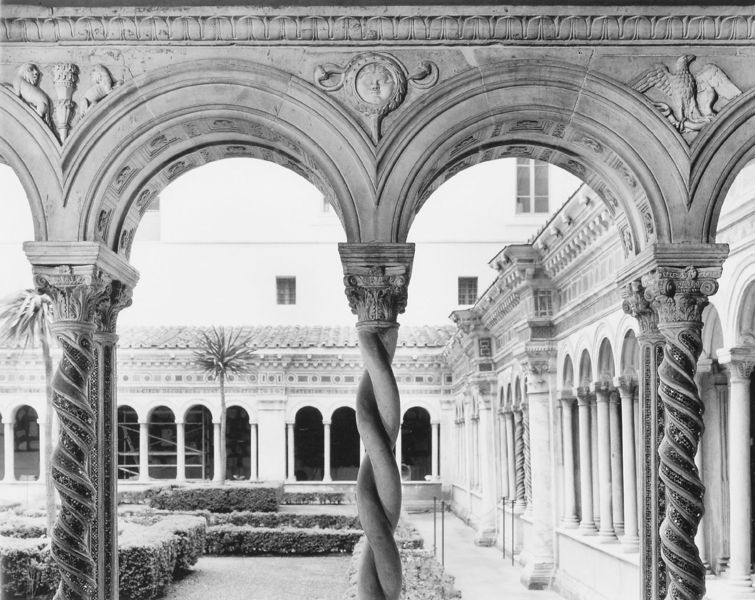
Titel: Reliefs im Kreuzgang, S. Paolo fuori le mura
Standort: Rom, S. Paolo Fuori le Mura (EU - I - Latium)
Schlagwörter: adler, blätter, fenster, säule, säulen, dach, gebäude, haus, ornament, architektur, gesicht, sonne, kreis, garten, relief, bogen, italien, venedig, hecke, rundbogen, ornamente, verzierung, palme, foto, fotografie, bögen, gang, arkade, innenhof, orient, palast, schwarz-weiß, gestutzt, arkaden, rom, kapitell, arabisch, löwen, geflochten, ionisch, griechisch, palmen, buchs, korinthisch, drehung, verdreht, arabien, laube, gedrechselt, römisch, mäander, geschlungen, toscana, säulengang, kreuzgang, tonnengewölbe, romanisch, arkantus, atrium, rundgang, hecken, innehof, buchshecke, tonnengeölbe, schat, fenster#, andler